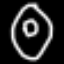
Label: donut